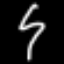
Label: squiggle